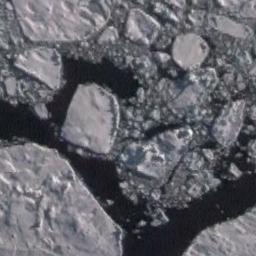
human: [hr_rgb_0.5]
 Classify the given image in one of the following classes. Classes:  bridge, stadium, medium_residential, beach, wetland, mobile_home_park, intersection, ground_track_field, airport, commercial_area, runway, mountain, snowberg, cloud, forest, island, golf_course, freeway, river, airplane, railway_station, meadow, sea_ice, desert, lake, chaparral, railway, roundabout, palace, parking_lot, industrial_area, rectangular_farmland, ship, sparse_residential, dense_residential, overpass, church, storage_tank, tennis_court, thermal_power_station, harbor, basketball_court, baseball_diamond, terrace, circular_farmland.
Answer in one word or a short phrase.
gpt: sea_ice